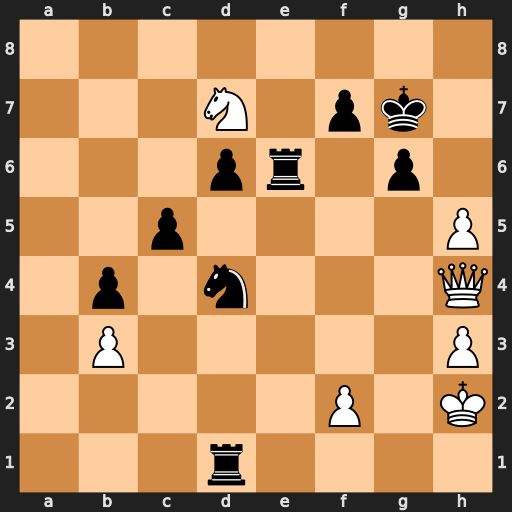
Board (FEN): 8/3N1pk1/3pr1p1/2p4P/1p1n3Q/1P5P/5P1K/3r4
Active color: w
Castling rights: -
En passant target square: -
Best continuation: h6+ Kh7 Nf8+ Kg8 Qd8 Re2 Ne6+ Kh7 Nxd4